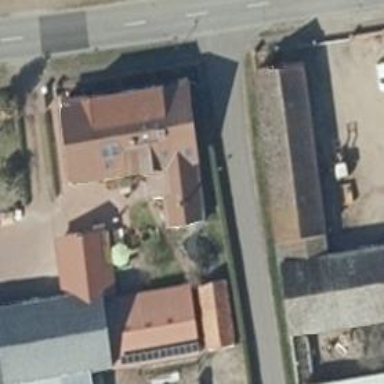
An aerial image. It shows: Residential building.